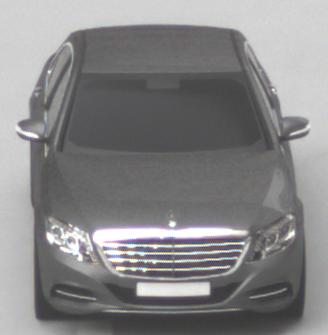
Make: Mercedes-Benz
Model: S 400 HYBRID
Detailed model: S-Class (222) Limousine
Model produced from: 2013/05
Model produced until: 2015/04
Doors: 4
Color: gray
Road condition: dry road
Daytime: midday
Contrast: low contrast